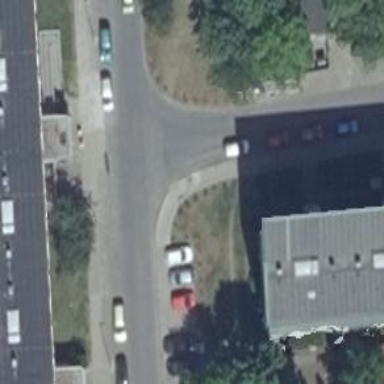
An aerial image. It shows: Residential road with parallel on-street parking. The road has asphalt surface with separate sidewalk.